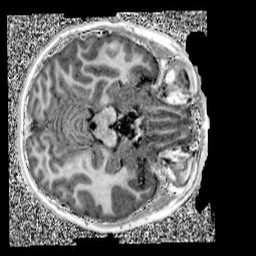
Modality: UNIT1
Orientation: axial
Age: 10
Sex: male
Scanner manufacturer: siemens
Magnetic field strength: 3 T
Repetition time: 4 s
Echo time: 0.00299 s